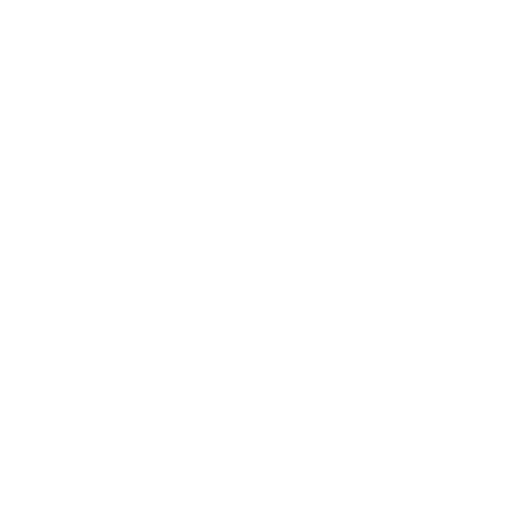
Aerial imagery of bar in California named Blunts Reef containing only open water